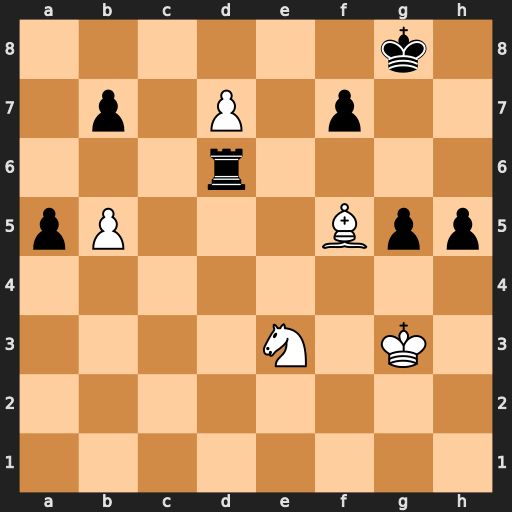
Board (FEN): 6k1/1p1P1p2/3r4/pP3Bpp/8/4N1K1/8/8
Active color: w
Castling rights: -
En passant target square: -
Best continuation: Nc4 Rd5 Nxa5